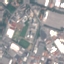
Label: Industrial